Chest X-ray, AP view. Patient: 33 years old, sex M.
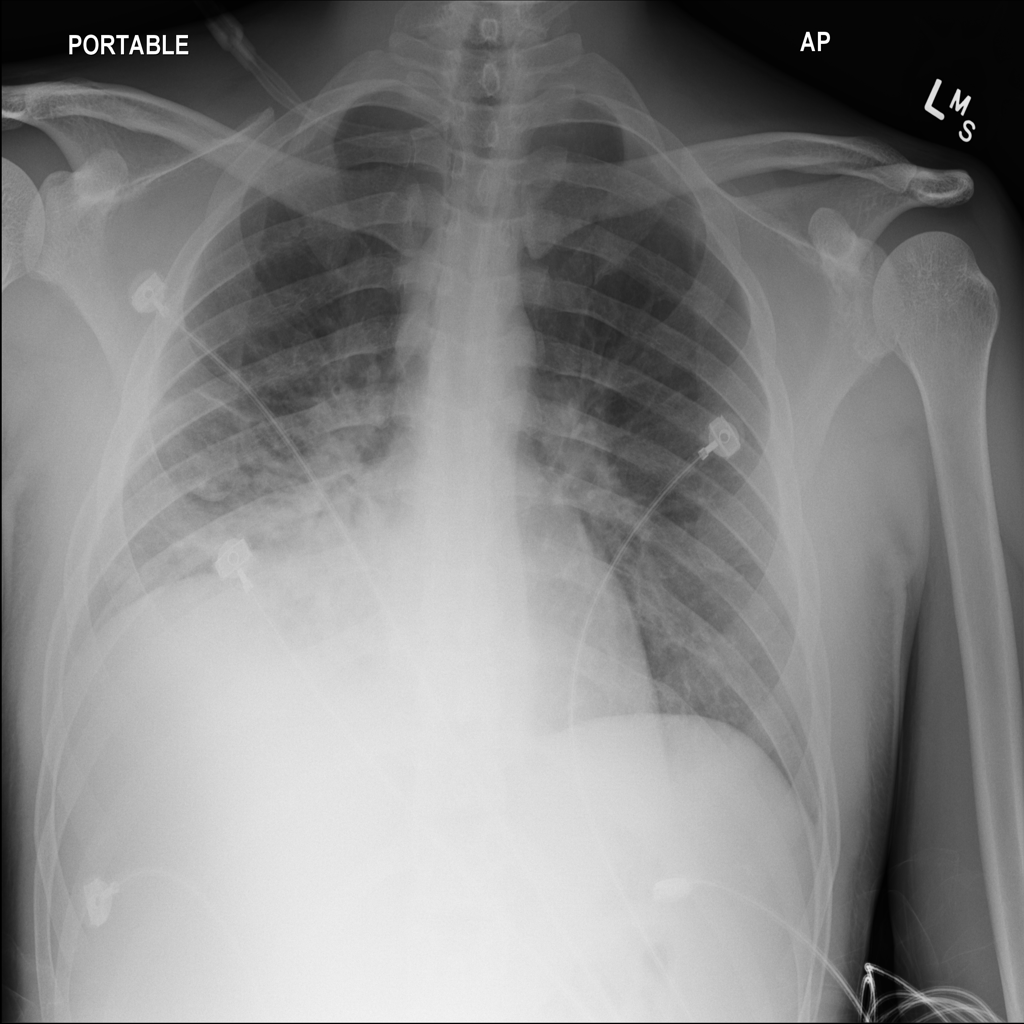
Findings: Infiltration